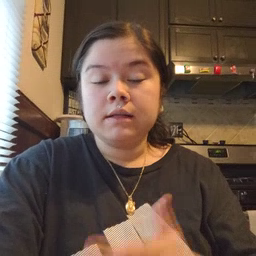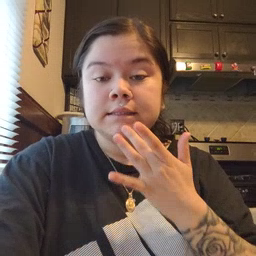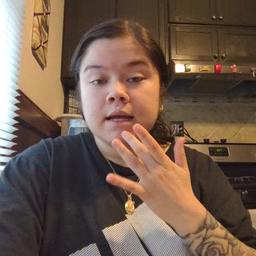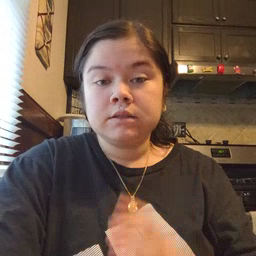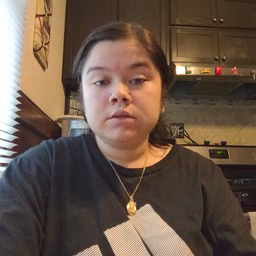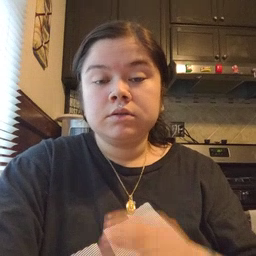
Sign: taste